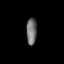
Tissue: lung
Cell type: Others
Senescence score: 0.1461
Nuclear area (px): 275
Mean DAPI intensity: 112